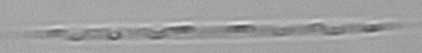
Label: Rhizosolenia